Question: I need to plot a sequence of y values against a sequence of x values. The x values varies in a very large range. pyplot seems using a linear x-axis. So the following code gives me a bad figure.
'''
def bad_plot():
x=[1,2,10,100,1000]
y=[5,10,6,7,9]
plt.plot(x,y,'rs')
plt.show()
'''

The first three points (1,5), (2,10), (10,6) are so close. I want the x-axis only have 5 ticks [1,2,10,100,100] and they are . How can I achieve that? Thanks a lot.
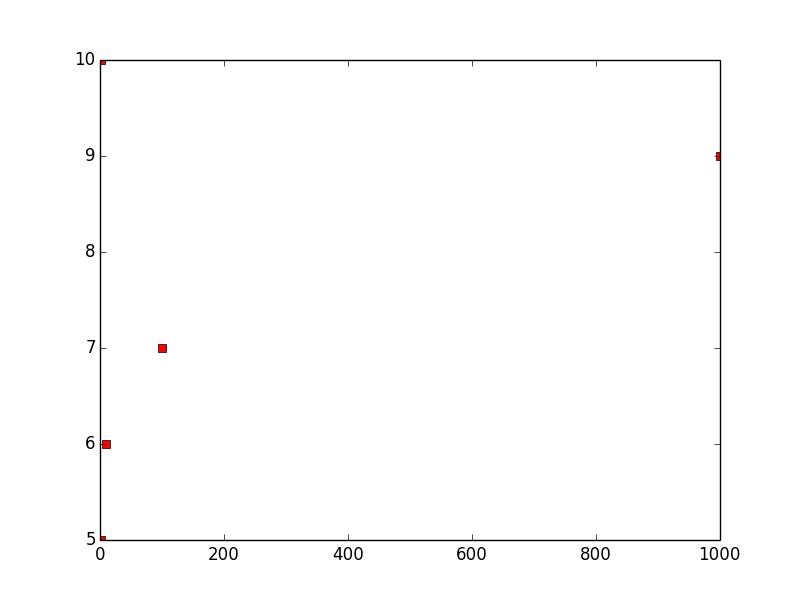
Answer: Okay what you simply have to do is plot against '0, 1, 2, 3, ...' but then set the ticks to be your values of 'x' at the same position using <URL>
'''
import numpy as np
import matplotlib.pyplot as plt
x=[1,2,10,100,1000]
y=[5,10,6,7,9]
N = len(x)
x2 = np.arange(N)
plt.plot(x2, y)
plt.xticks(x2, x)
plt.show()
'''